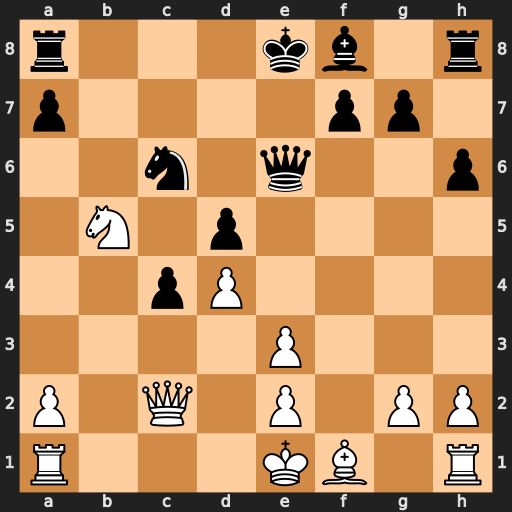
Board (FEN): r3kb1r/p4pp1/2n1q2p/1N1p4/2pP4/4P3/P1Q1P1PP/R3KB1R
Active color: w
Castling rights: KQkq
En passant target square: -
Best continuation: Nc7+ Kd7 Nxe6